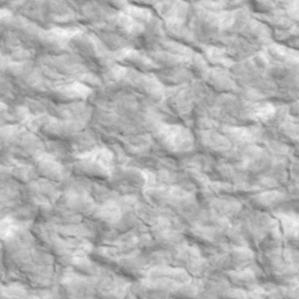
Label: non_frost